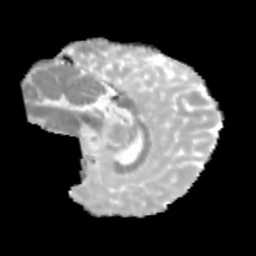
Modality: MD
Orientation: sagittal
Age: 10
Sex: male
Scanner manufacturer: siemens
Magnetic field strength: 3 T
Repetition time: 3.8 s
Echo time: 0.07 s